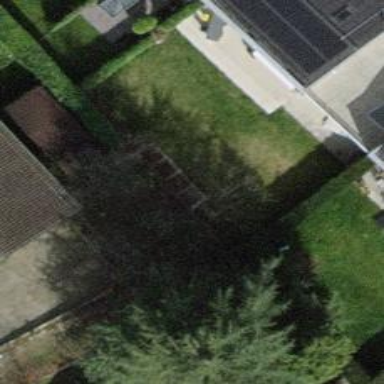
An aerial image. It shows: Garden enclosed by fence.